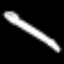
Label: pencil